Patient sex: M
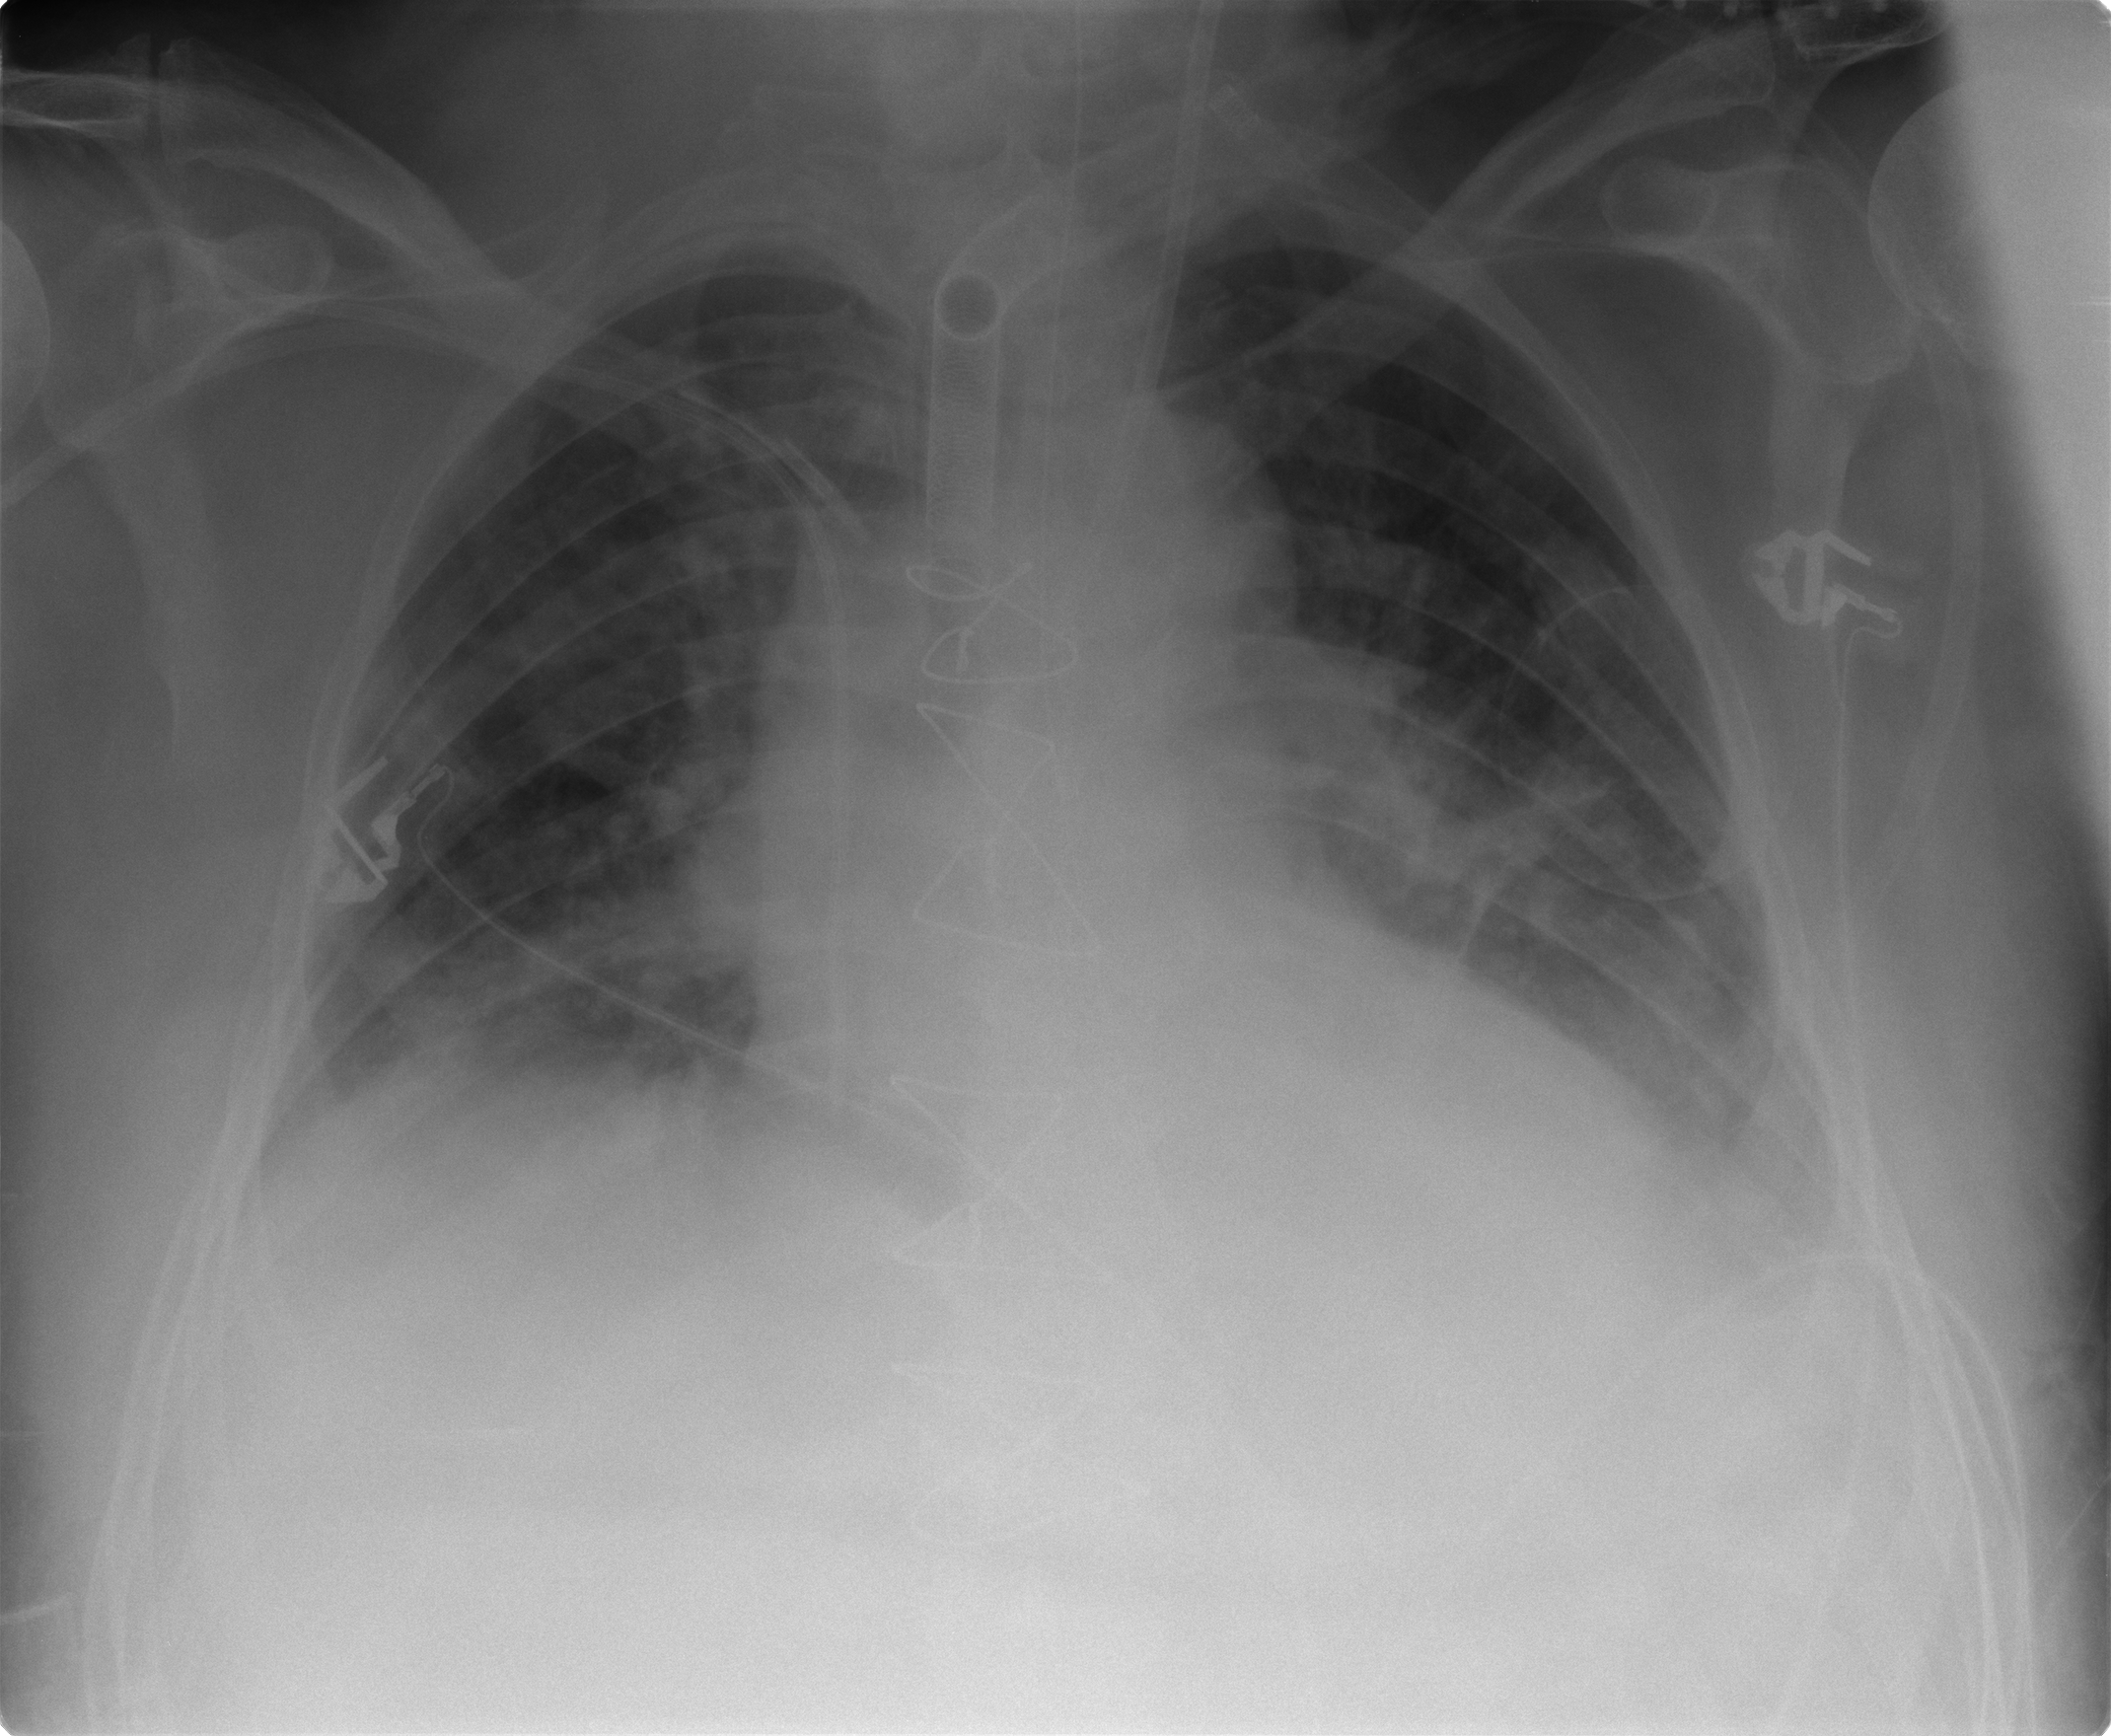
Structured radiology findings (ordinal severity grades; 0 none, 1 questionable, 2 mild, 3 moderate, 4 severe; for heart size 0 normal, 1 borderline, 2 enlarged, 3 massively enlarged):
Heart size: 2
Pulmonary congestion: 2
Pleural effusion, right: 1
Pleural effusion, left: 1
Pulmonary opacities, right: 2
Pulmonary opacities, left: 2
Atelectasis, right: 2
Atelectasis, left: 2